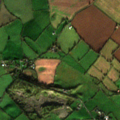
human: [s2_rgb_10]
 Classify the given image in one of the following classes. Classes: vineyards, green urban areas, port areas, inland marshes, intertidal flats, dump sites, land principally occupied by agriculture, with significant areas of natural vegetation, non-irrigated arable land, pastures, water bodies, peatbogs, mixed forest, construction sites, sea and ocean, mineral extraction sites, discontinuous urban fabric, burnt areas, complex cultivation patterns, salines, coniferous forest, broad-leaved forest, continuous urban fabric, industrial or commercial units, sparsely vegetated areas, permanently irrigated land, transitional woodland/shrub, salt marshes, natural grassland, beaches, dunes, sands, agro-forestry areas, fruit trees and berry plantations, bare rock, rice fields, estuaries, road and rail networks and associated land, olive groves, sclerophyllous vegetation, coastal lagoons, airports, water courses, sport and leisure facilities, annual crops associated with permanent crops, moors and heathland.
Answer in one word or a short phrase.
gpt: non-irrigated arable land, pastures